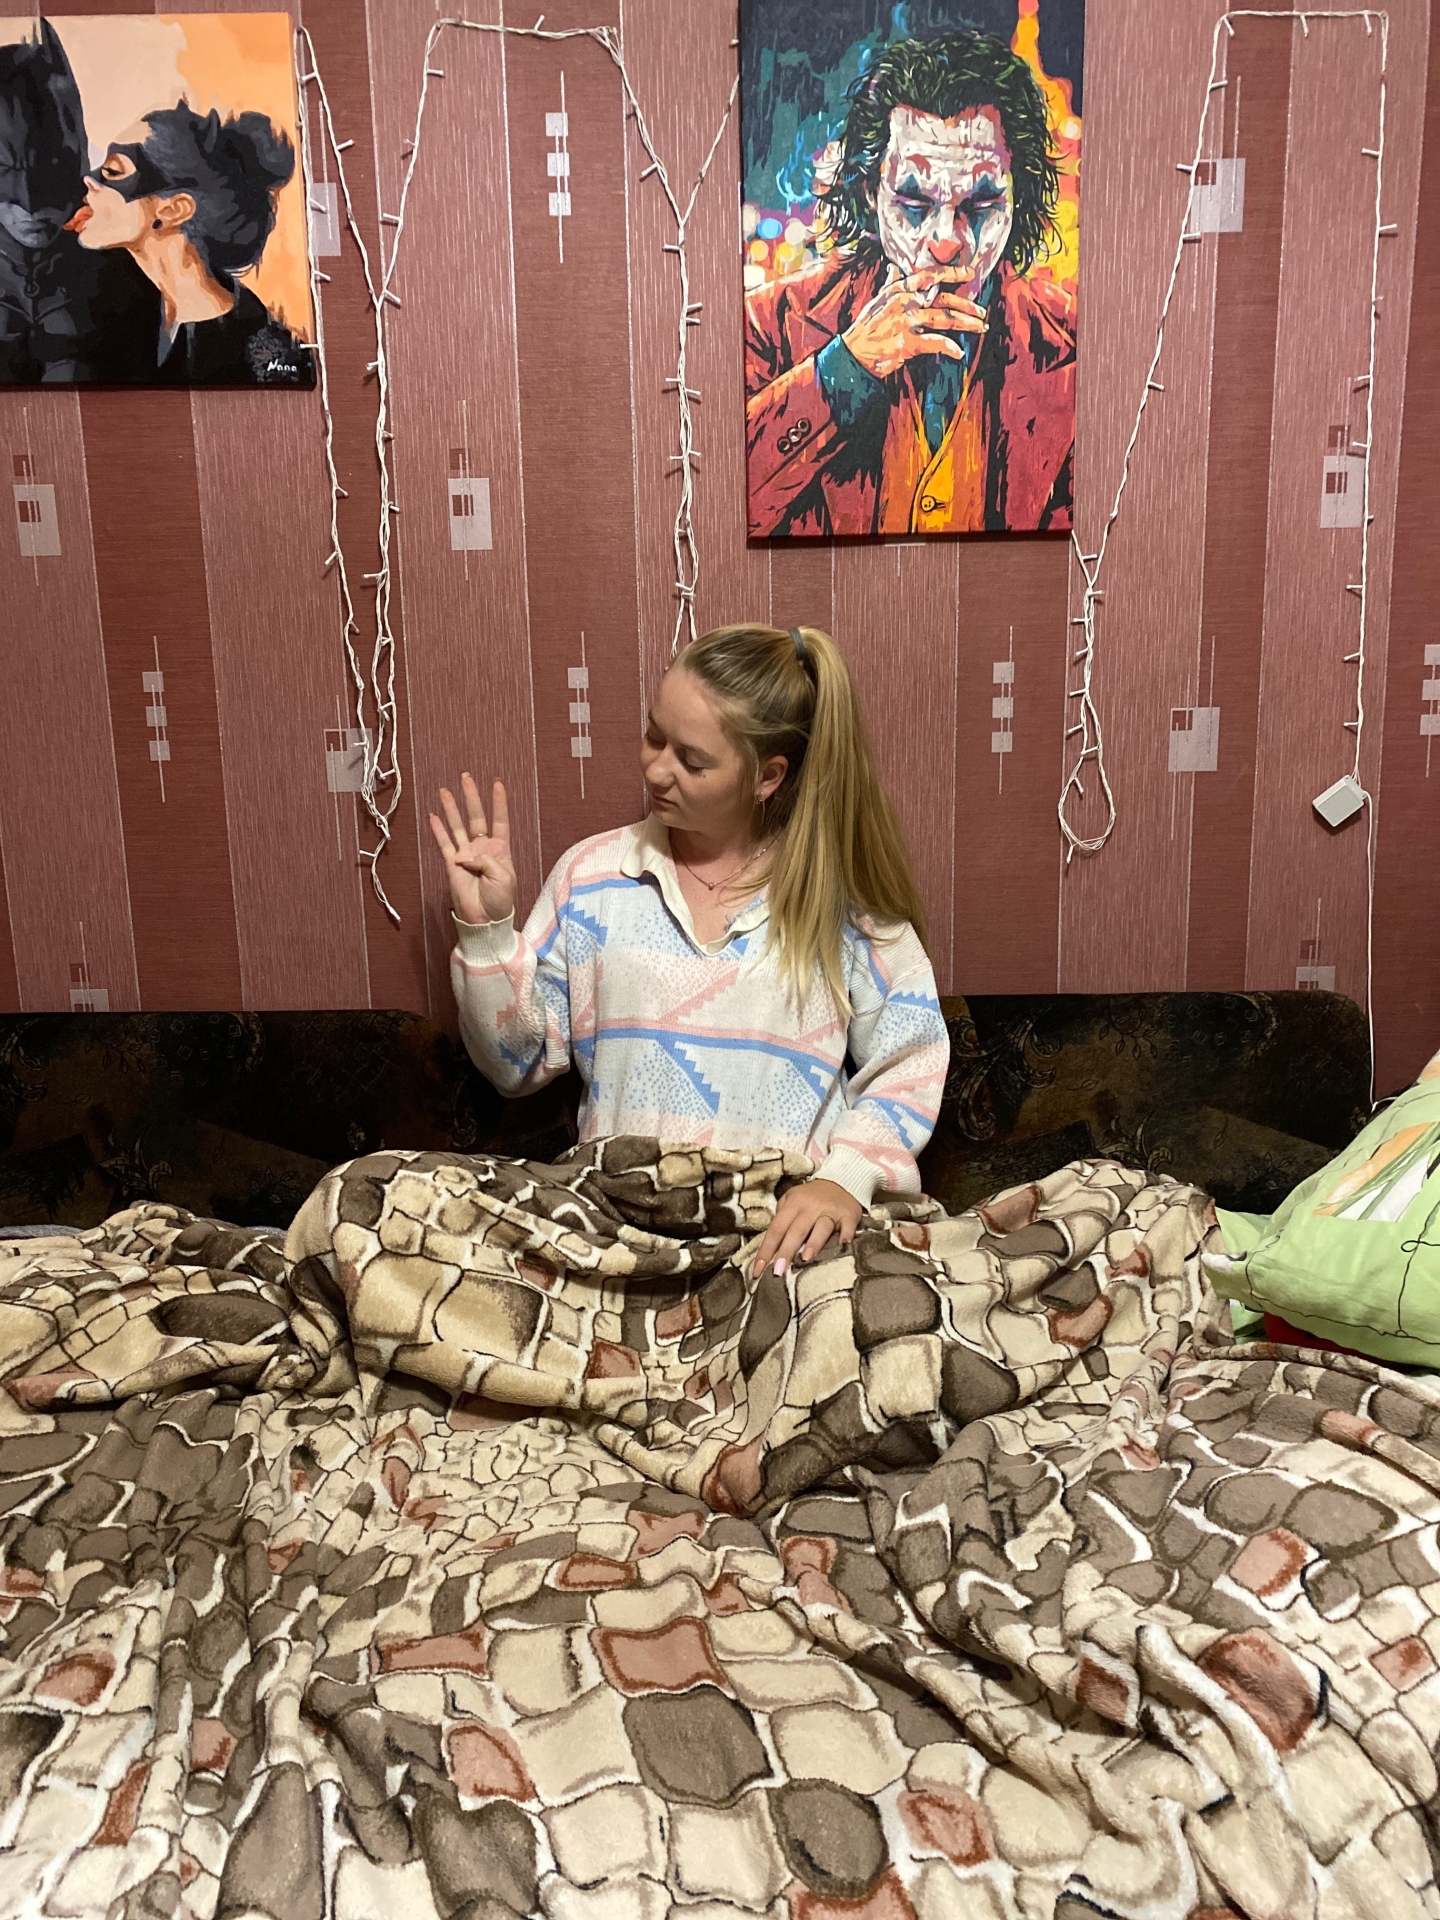
Label: clear